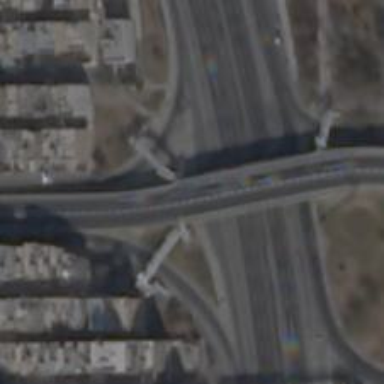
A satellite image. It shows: Primary highway bridge.